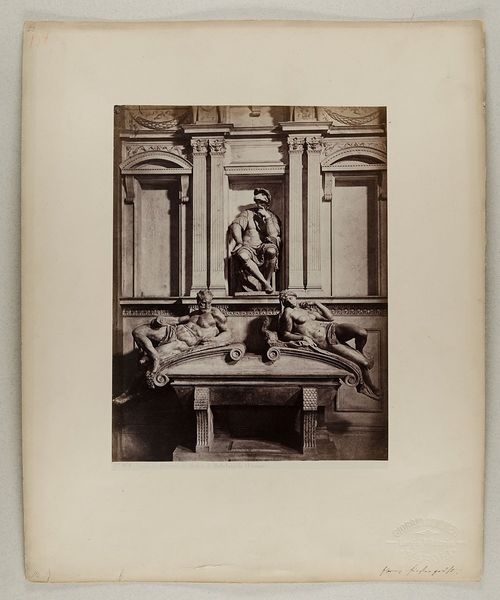
Titel: No. 1878. Tomba di Lorenzo de Medici di Michelangelo (Firenze)
Künstler: Giorgio Sommer
Standort: Hamburg
Institution: Museum für Kunst und Gewerbe Hamburg
Schlagwörter: innenraum, kirche, skulptur, plastik, foto, fotografie, photographie, photo, karton, kircheninneres, kapelle, medici, albumin, bildhauerkunst, lichtbild, reisefotografie, grabdenkmal, bildwerke, angewandte und bildende kunst, hessische systematik, schwarzweißpositivverfahren, silbersalzverfahren, schwarzweißfotografie, reproduktionsfotografie, kunstreproduktion, reproduktionsphotographie, reisephotographie, albuminpapier